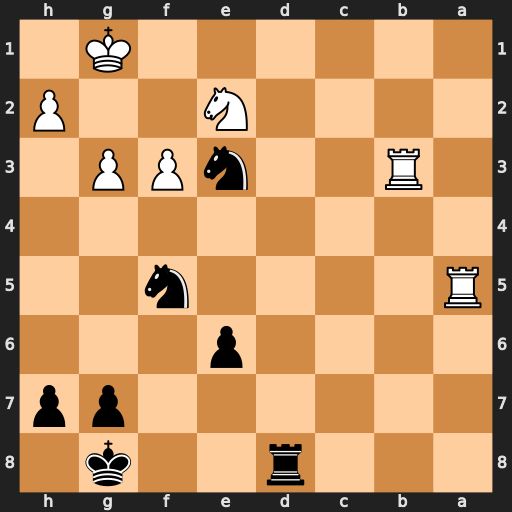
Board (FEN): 3r2k1/6pp/4p3/R4n2/8/1R2nPP1/4N2P/6K1
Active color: b
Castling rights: -
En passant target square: -
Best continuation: Rd1+ Kf2 Rf1#